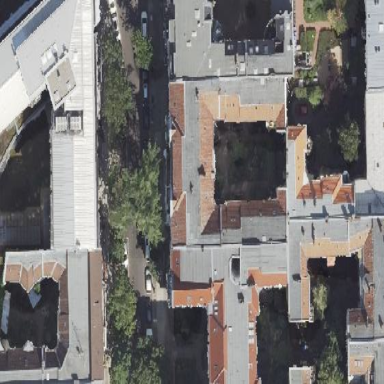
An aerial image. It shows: Stylish apartment building with gambrel roof covered in shingles.